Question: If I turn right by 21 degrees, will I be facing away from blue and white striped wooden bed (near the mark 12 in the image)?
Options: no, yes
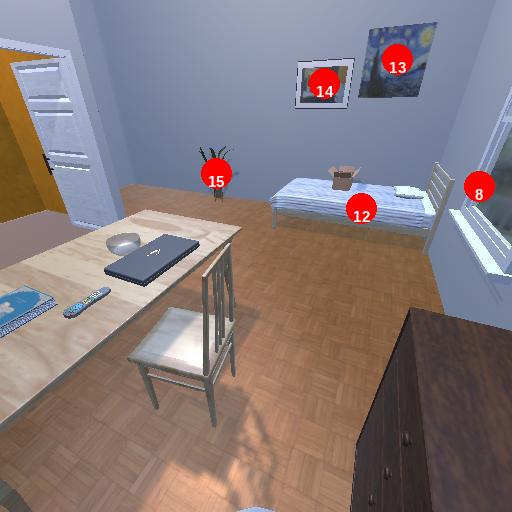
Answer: no